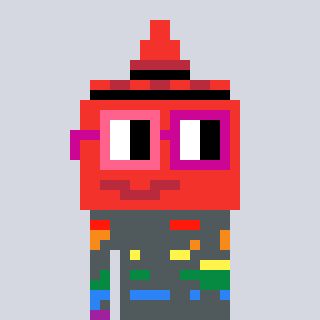
a pixel art character with square pink and red glasses, a ketchup-shaped head and a magenta-colored body on a cool background